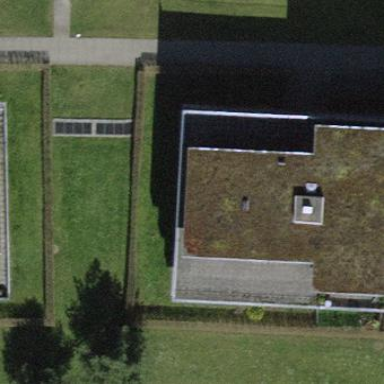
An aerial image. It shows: Flat-roofed apartment building.